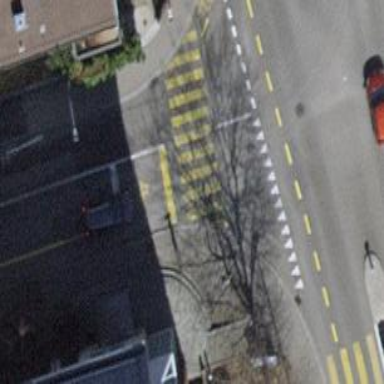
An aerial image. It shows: Traffic signals at road crossing.